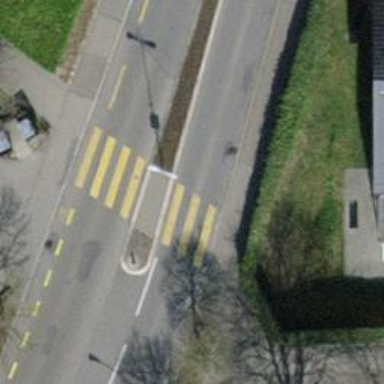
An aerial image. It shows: Kerb barrier.